Interaction volume radius: 5 \u00c5
Interaction volume height: 15 \u00c5
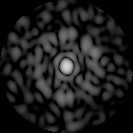
Disorder parameter: 0.8251